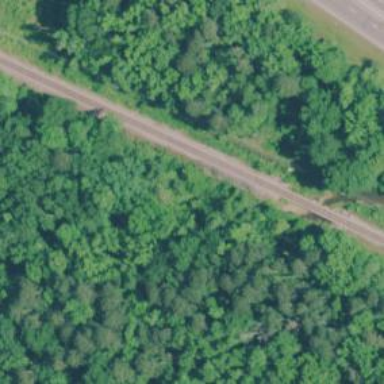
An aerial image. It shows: Bridge over railway line.